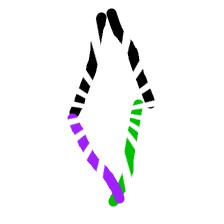
Shape: rhombus